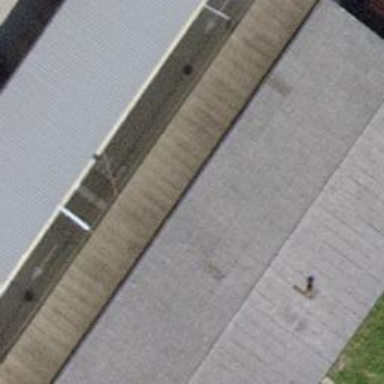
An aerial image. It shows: Flat roof on top of building.